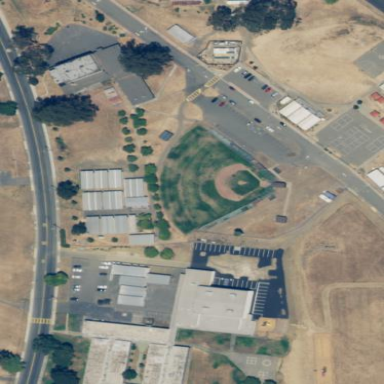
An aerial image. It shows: Baseball pitch for leisure land activities.